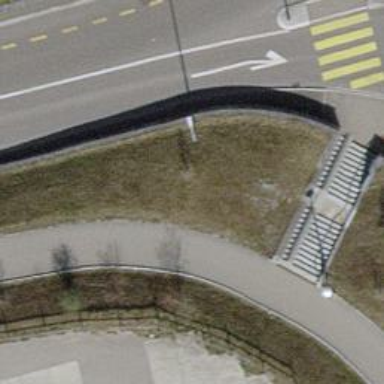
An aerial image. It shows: Asphalt cycleway with sidewalk.